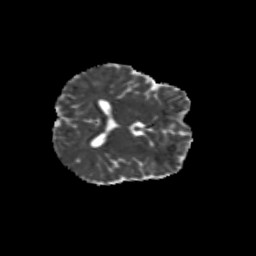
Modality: MD
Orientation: axial
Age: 8
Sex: female
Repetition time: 9.512 s
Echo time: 0.089 s